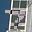
Label: 7